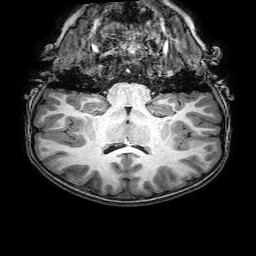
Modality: T1w
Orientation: sagittal
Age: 7
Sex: male
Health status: healthy